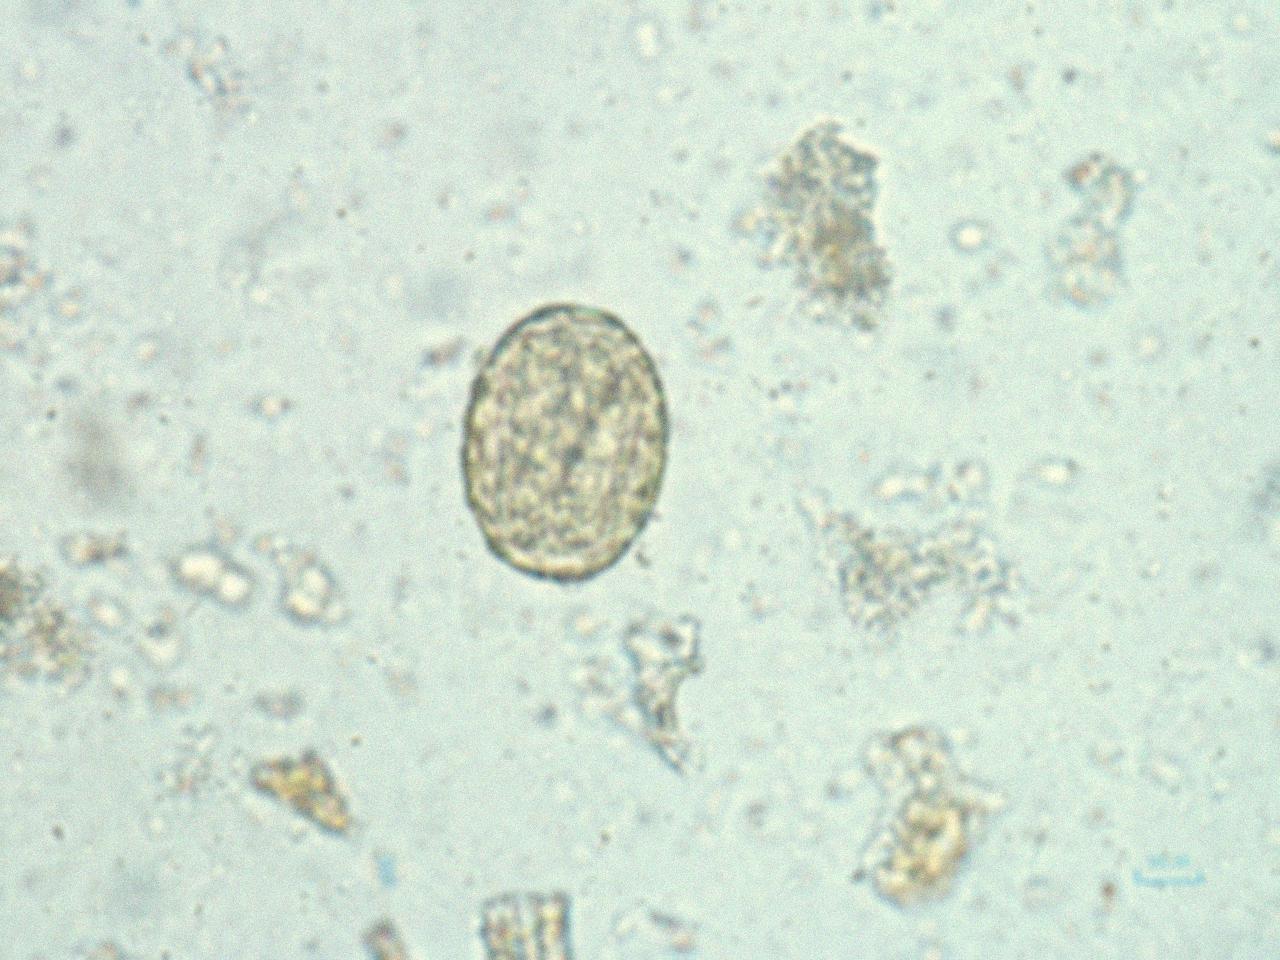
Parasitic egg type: Ascaris lumbricoides